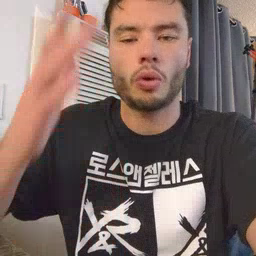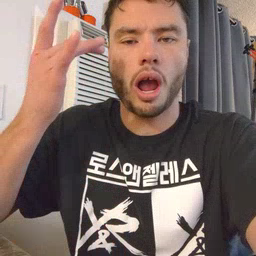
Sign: why